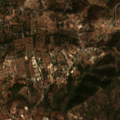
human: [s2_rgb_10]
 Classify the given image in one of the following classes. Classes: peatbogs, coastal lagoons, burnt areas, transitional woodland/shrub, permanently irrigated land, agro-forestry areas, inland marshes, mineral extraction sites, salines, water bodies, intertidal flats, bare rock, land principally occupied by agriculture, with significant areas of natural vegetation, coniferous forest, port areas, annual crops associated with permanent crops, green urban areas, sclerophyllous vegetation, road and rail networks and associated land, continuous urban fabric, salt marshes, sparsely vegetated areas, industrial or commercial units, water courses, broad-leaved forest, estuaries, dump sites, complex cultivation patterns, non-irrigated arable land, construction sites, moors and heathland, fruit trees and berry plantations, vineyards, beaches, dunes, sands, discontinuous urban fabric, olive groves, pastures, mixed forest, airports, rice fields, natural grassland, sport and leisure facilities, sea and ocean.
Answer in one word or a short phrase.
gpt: olive groves, annual crops associated with permanent crops, land principally occupied by agriculture, with significant areas of natural vegetation, broad-leaved forest, mixed forest, transitional woodland/shrub